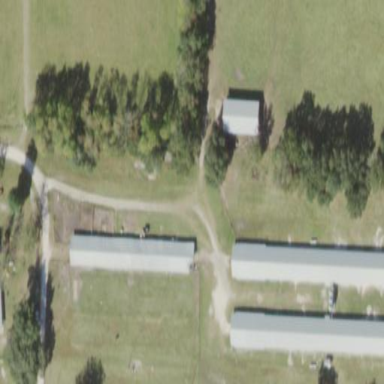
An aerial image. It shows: Poultry farmyard.